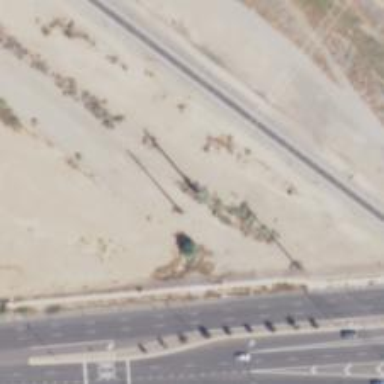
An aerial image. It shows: Power pole.